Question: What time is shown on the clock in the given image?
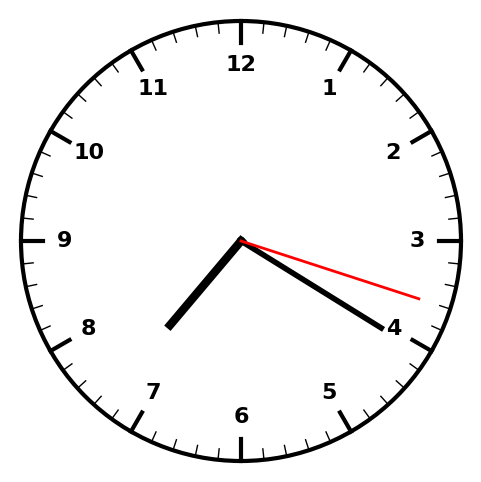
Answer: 07:20:18